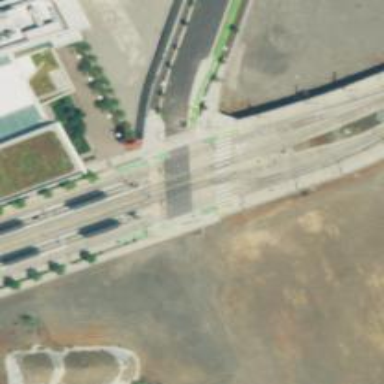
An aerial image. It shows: Tram crossing on the railway.